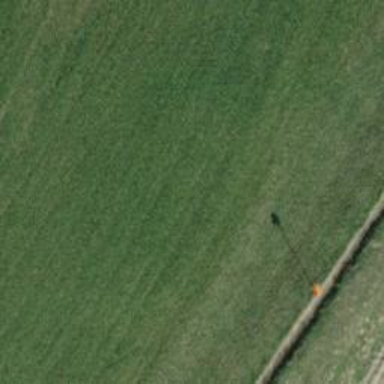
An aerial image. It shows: Pipeline marker.